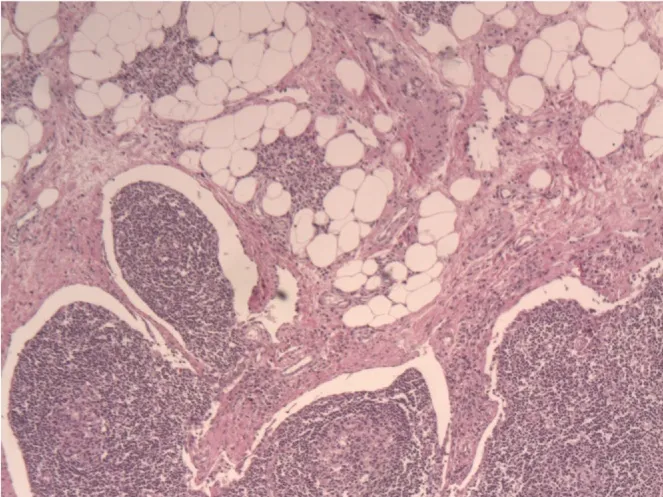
Gentle excision of the mediastinal adenoma from the thoracic cavity (a: parathyroid adenoma).
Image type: pathology (h&e)